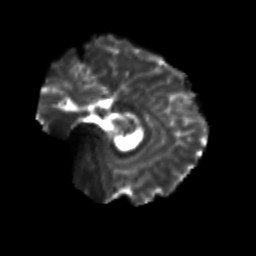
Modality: T2w
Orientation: sagittal
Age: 20
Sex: male
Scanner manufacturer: siemens
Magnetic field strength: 3 T
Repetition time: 3.5 s
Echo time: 0.125 s